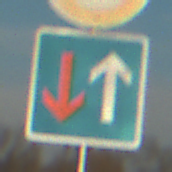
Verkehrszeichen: VorrangVorGegenverkehr
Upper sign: Geschwindigkeit50
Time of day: SunriseSunset
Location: Outdoor (RoadRail)
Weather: PartlyCloudy
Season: NotSpecified
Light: Natural